Field crop: tomato
Growth stage: 2
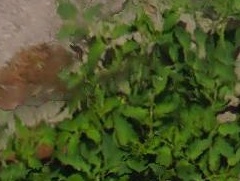
Species: tomato